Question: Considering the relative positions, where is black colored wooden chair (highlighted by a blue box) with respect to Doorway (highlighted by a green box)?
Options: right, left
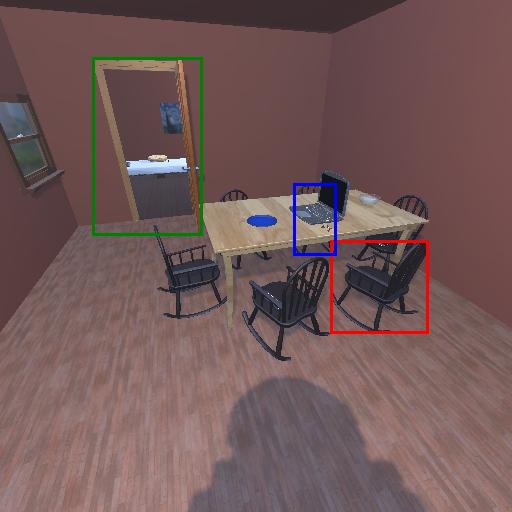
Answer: right